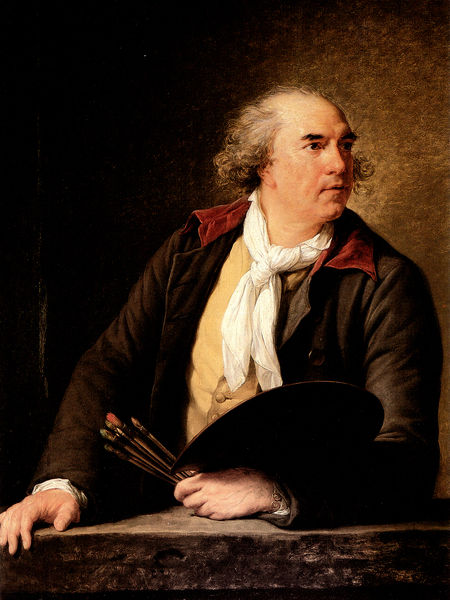
Titel: Hubert Robert
Künstler: Élisabeth Vigée Le Brun
Standort: Paris
Institution: Musée du Louvre
Schlagwörter: dunkel, gemälde, hand, mann, schatten, weiß, gelb, braun, finger, grau, haar, hell, hintergrund, holz, hut, licht, mund, nase, profil, schwarz, stirn, stützen, szene, tisch, ölbild, blick, rot, schal, tuch, beige, schleife, alt, anzug, hemd, jacke, wand, barock, falten, gesicht, knoten, kragen, ärmel, bildnis, hände, portrait, porträt, schauen, auge, haare, mantel, person, augenbrauen, kinn, knopf, kontrast, locken, rechts, renaissance, man, warm, farbe, ausdruck, bank, glatze, halstuch, maler, lciht, platte, wange, augenbraue, ellenbogen, aufstützen, knöpfe, jackett, revers, selbstporträt, jacket, weste, holztisch, künstler, hohe stirn, selbstbildnis, palette, pinsel, halbglatze, armband, selbstportrait, stirnglatze, halbprofil, unterarm, augenbraun, wendung, chromatisch, erstaunen, palett, stirne, mahler, bann, dnkel, 16. jahrhundert, glanze, poerson, weißer schal, weste gelb